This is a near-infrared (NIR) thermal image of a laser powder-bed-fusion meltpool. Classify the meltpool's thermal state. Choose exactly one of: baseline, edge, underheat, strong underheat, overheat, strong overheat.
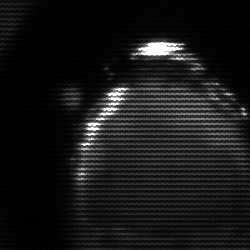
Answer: edge